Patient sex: F
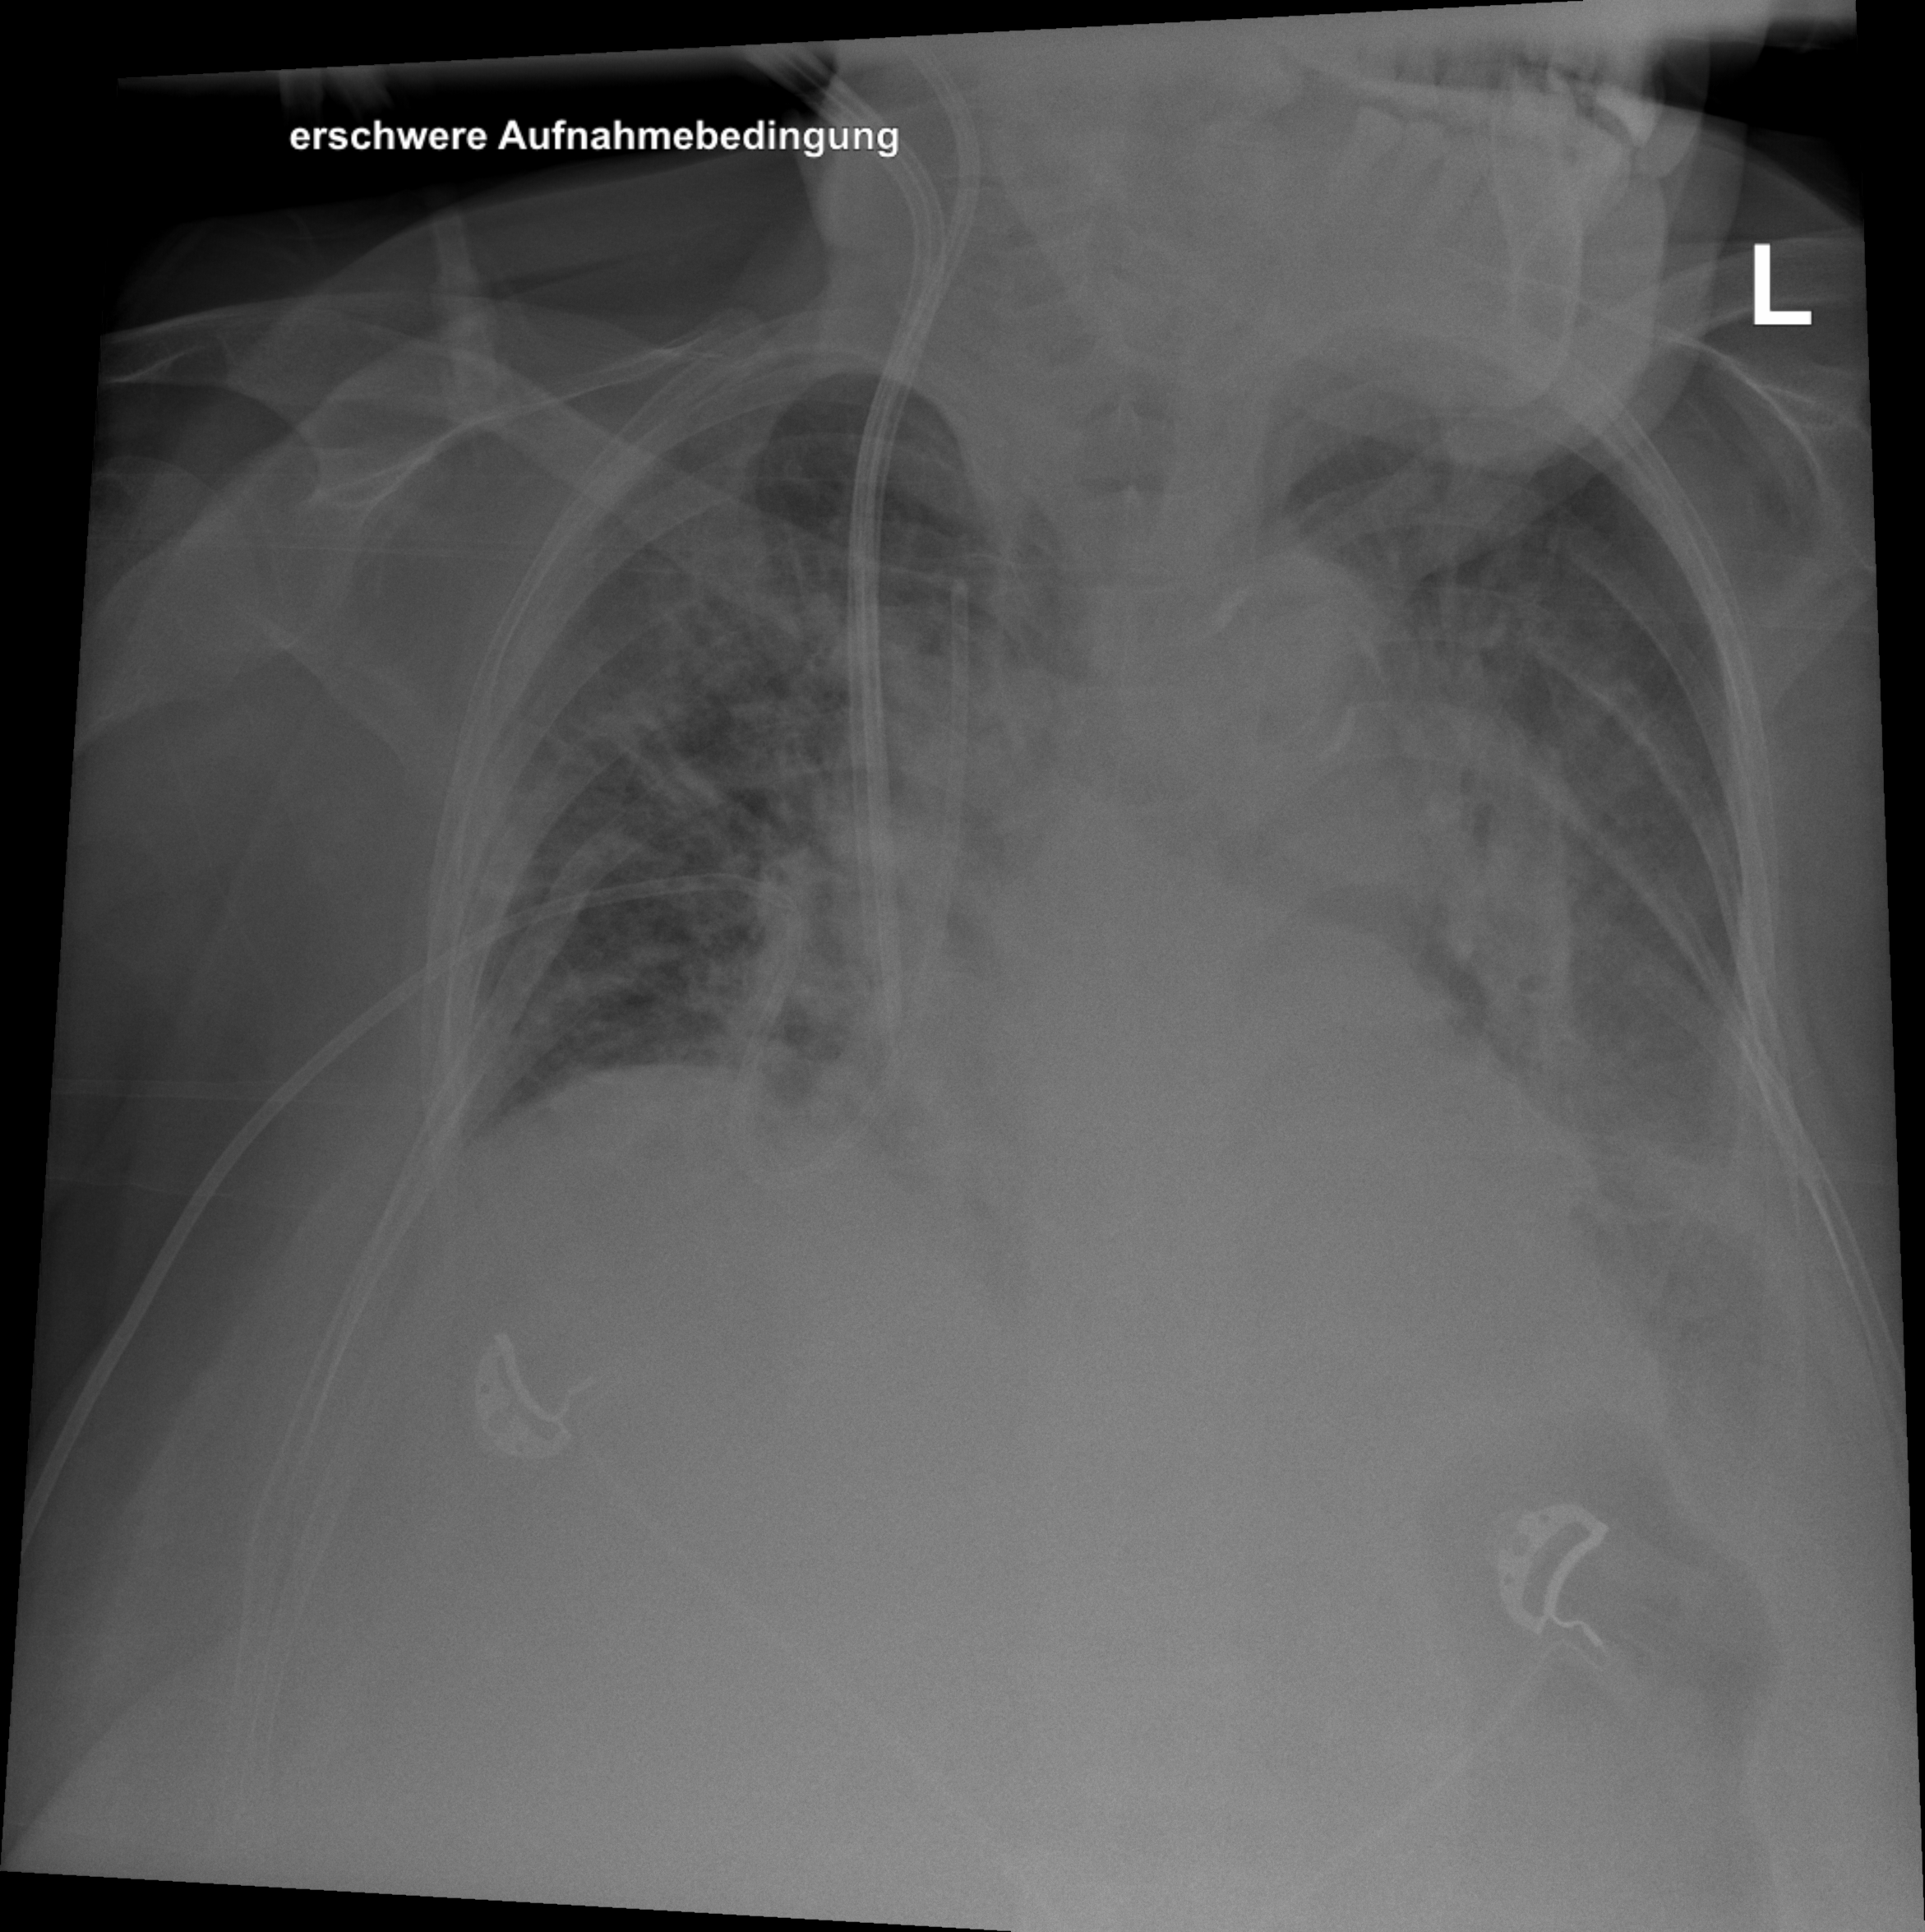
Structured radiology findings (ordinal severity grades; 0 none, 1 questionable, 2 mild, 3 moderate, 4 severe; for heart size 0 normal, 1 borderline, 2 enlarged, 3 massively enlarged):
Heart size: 2
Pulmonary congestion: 3
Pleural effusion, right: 2
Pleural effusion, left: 2
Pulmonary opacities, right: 4
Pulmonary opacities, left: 3
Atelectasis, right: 3
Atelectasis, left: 3